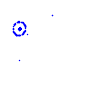
Particle: proton